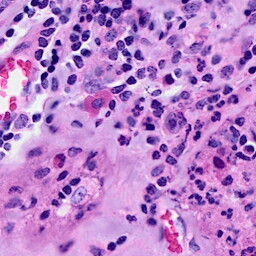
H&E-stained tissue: Breast